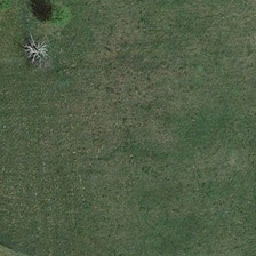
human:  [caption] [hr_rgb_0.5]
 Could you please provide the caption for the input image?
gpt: A withered tree and two lush trees lie in this green field.

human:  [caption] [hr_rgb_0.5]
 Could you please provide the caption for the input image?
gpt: A dead tree and two lush trees stand on the green grass.

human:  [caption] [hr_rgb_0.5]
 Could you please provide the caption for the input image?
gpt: The dead trees are evergreen and the green trees are shade.

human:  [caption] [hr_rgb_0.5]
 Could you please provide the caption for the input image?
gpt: Dead trees and two lush ones stand on this green meadow.

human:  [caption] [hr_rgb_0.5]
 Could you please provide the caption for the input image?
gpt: A dried tree and two lush trees are in this green meadow.